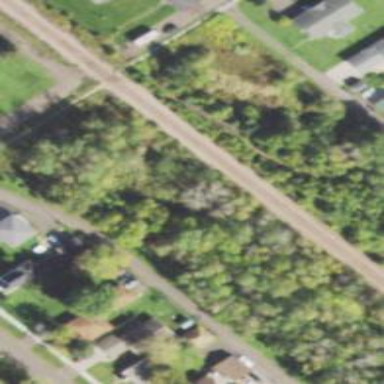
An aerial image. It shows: Disused railway.